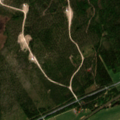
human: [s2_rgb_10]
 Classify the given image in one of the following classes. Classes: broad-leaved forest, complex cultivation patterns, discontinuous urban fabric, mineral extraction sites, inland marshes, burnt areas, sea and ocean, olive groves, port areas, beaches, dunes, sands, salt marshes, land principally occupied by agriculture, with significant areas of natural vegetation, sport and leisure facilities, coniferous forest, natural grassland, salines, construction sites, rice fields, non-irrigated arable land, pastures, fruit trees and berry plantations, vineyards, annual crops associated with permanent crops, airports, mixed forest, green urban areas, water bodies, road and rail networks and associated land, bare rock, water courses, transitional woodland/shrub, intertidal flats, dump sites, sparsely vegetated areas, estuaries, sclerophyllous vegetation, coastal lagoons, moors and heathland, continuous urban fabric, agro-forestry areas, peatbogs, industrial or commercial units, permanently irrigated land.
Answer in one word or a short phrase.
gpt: non-irrigated arable land, coniferous forest, mixed forest, transitional woodland/shrub